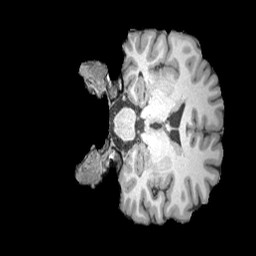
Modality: T1w
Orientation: coronal
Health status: healthy